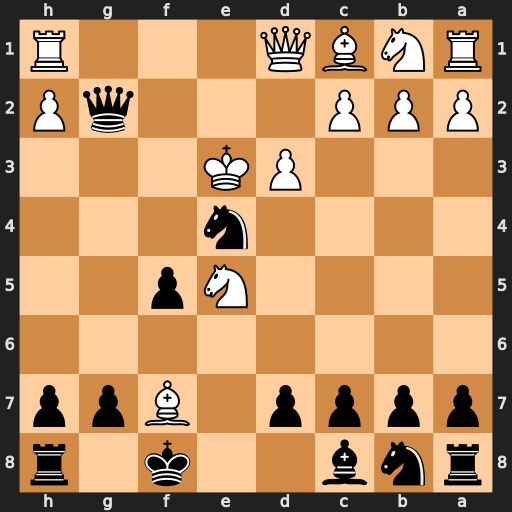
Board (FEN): rnb2k1r/pppp1Bpp/8/4Np2/4n3/3PK3/PPP3qP/RNBQ3R
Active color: b
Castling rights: -
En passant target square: -
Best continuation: Qf2#